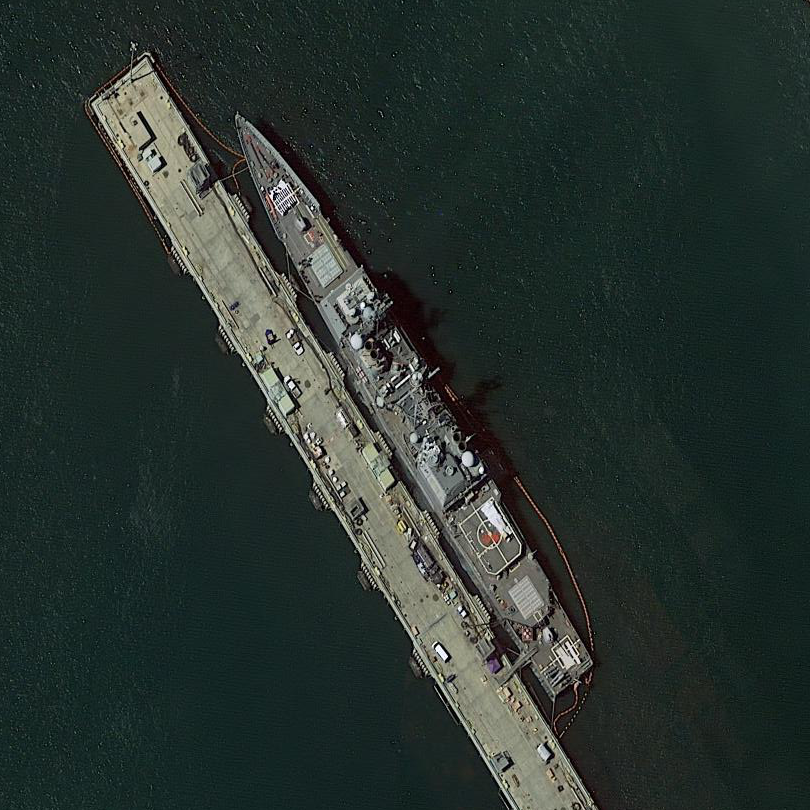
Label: cruiser